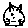
Label: cat